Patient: sex M, age 71
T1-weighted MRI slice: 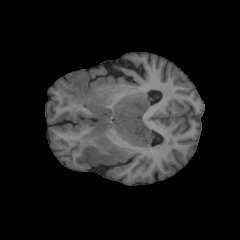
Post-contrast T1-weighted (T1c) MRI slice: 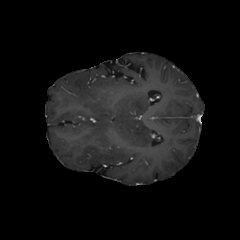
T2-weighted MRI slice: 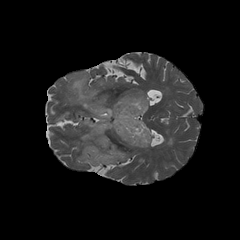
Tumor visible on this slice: yes
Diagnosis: Astrocytoma, IDH-wildtype
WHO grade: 2